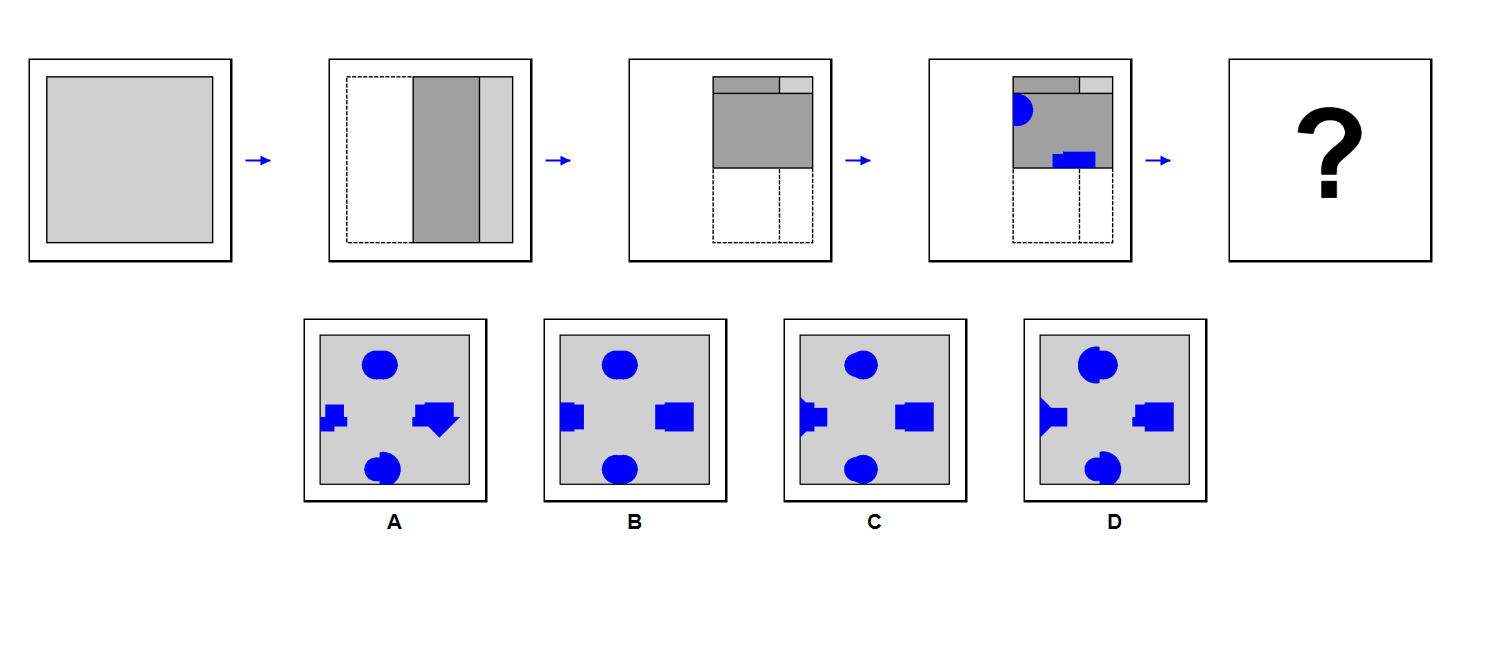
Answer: B